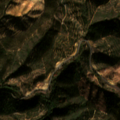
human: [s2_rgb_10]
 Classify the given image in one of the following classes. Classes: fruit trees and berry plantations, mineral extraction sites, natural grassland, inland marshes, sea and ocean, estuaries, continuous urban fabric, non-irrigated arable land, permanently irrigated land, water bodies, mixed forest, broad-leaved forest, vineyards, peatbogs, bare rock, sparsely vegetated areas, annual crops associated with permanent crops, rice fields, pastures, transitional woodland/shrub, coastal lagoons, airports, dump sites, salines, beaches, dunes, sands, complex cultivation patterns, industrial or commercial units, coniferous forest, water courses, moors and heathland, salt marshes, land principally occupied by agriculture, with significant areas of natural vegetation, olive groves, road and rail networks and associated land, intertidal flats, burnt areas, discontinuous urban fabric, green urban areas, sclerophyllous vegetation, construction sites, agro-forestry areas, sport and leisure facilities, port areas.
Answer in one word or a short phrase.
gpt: broad-leaved forest, sclerophyllous vegetation, transitional woodland/shrub